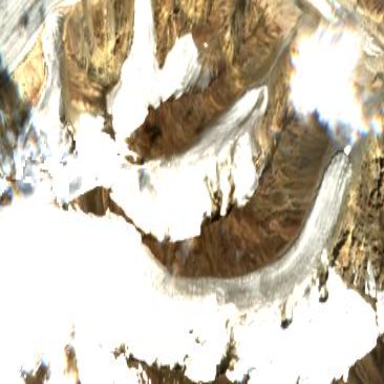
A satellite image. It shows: Majestic glacier in the distance.